Field crop: tomato
Growth stage: 1
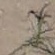
Species: cyperus